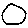
Label: circle